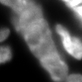
Tissue sample: ovarian
Magnification: 2.5x
Cell type: Endothelial cells
Senescence state: senescent